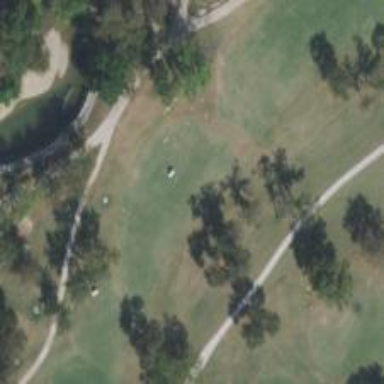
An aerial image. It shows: Golf hole.